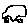
Label: car